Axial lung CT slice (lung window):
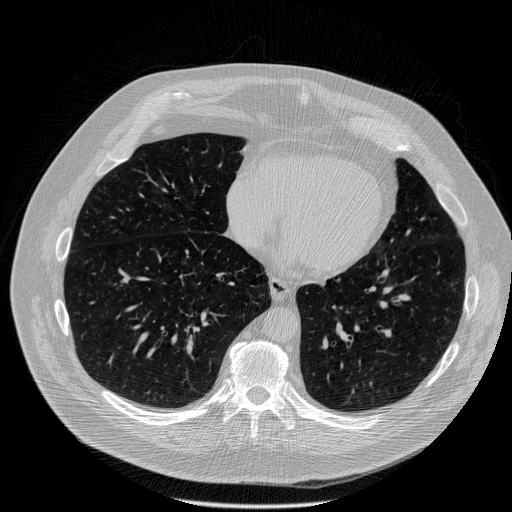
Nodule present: no